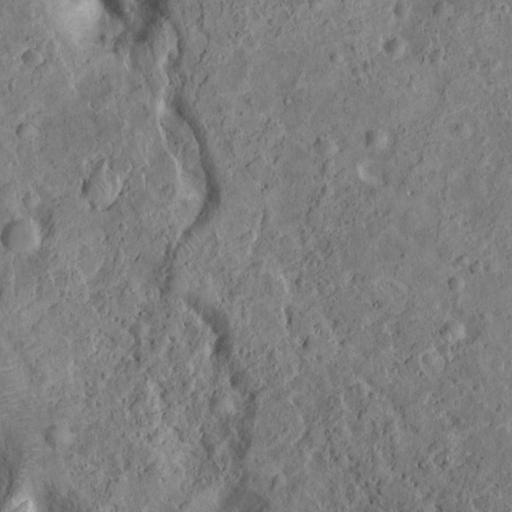
Objects detected: cone, cone